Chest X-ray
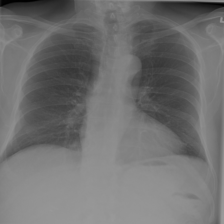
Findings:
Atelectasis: negative
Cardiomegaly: negative
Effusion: negative
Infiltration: negative
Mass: negative
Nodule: negative
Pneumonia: negative
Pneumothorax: negative
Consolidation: negative
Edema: negative
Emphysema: negative
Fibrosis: negative
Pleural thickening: negative
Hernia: negative